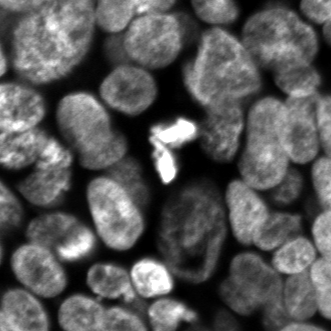
Tissue sample: ovarian
Magnification: 10.0x
Cell type: Fibroblasts
Senescence state: normal